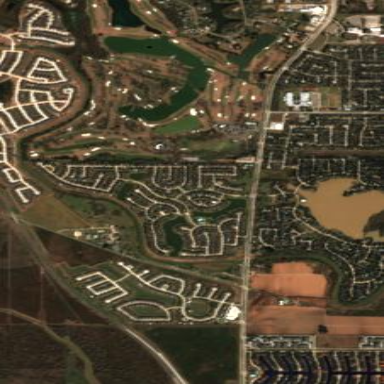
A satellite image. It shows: Golf course.